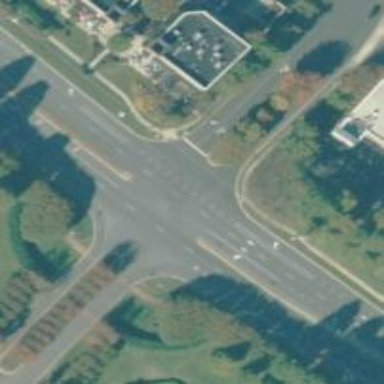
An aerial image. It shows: Marked road crossing.